Question: I have a data frame and want to do a overlay density plot based on the two columns. I want the colors to be transparent. I have done this using the fill option and basically assigning fill to be a factor column. When you have a factor column by default all the fills going to be transparent.
But in a situation like this where there are no factors how do we fill it with transparent.
'''
library("ggplot2")
vec1 <- data.frame(x=rnorm(2000, 0, 1))
vec2 <- data.frame(x=rnorm(3000, 1, 1.5))
ggplot() + geom_density(aes(x=x), fill="red", data=vec1) +
geom_density(aes(x=x), fill="blue", data=vec2)
'''
I tried adding 'geom_density(alpha=0.4)' but it didn't do any good.

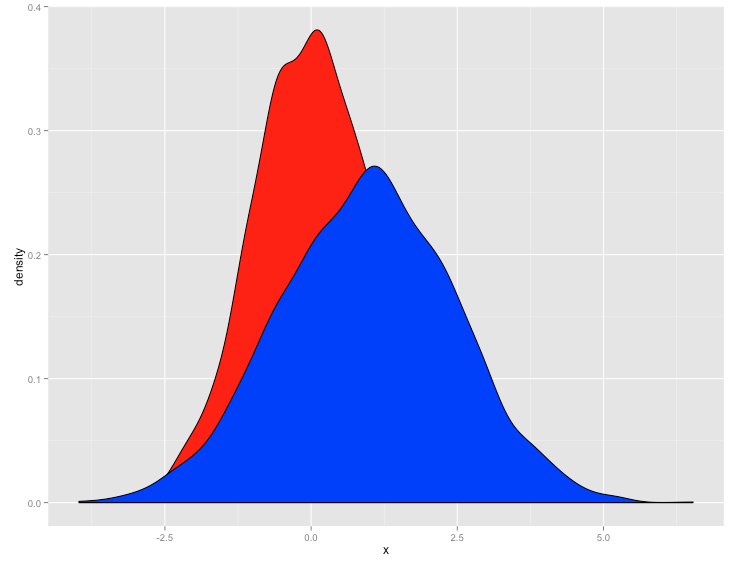
Answer: Like this?

'''
ggplot() + geom_density(aes(x=x), fill="red", data=vec1, alpha=.5) +
geom_density(aes(x=x), fill="blue", data=vec2, alpha=.5)
'''
Response to OPs comment.
This is the idiomatic way to plot multiple curves with 'ggplot'.
'''
gg <- rbind(vec1,vec2)
gg$group <- factor(rep(1:2,c(2000,3000)))
ggplot(gg, aes(x=x, fill=group)) +
geom_density(alpha=.5)+
scale_fill_manual(values=c("red","blue"))
'''

So we first bind the two datasets together, then add a grouping variable. Then we tell 'ggplot' which is the grouping variable and it takes care of everything else.